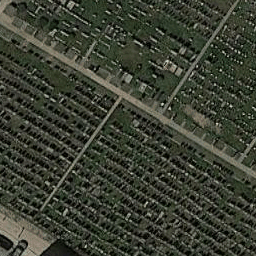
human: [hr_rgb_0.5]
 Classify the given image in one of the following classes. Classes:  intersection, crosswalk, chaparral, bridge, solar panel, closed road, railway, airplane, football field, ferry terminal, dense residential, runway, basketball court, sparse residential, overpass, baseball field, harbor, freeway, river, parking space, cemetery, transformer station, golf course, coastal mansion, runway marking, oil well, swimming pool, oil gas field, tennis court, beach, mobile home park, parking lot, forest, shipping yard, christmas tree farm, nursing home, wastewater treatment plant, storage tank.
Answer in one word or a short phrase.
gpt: cemetery